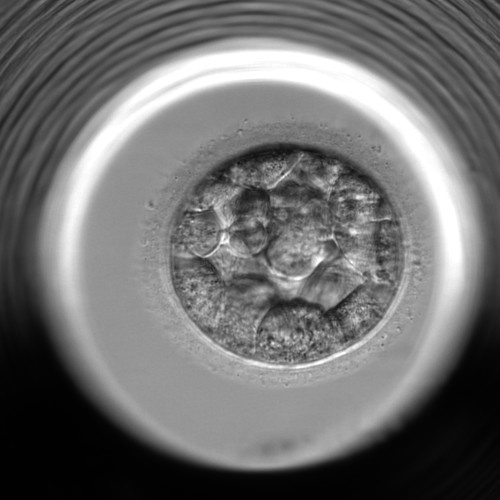
Embryo quality: poor